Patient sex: M
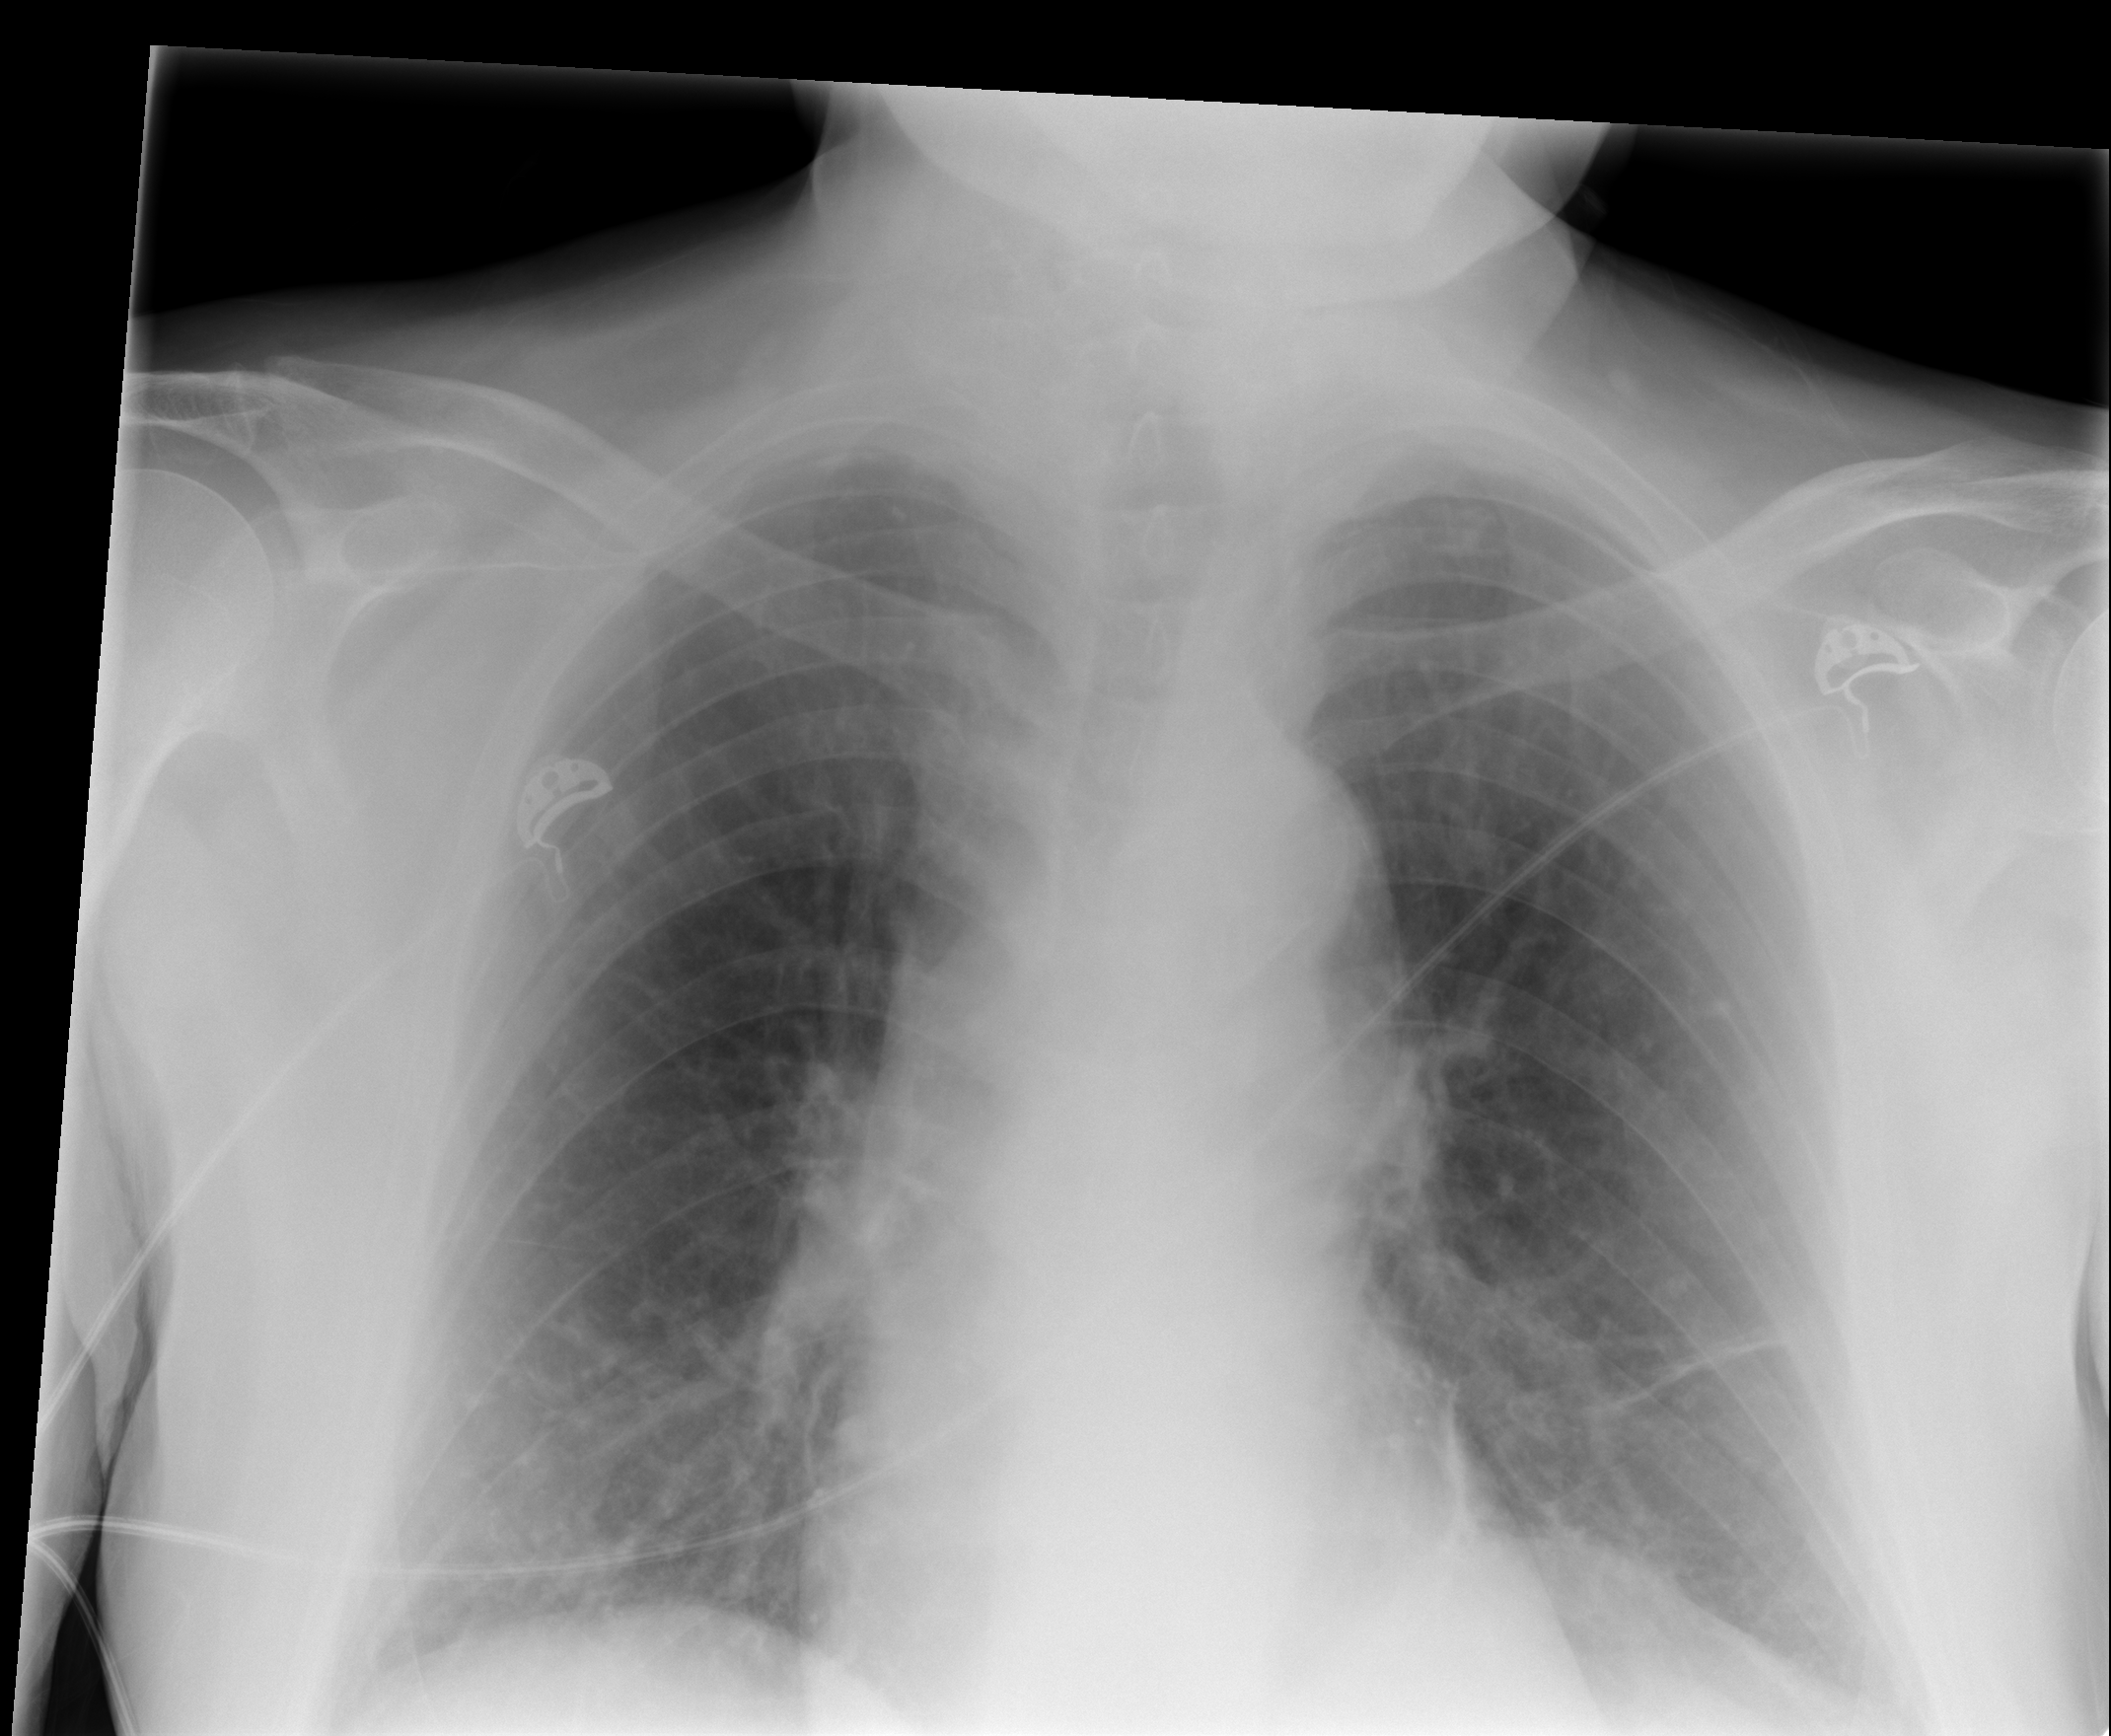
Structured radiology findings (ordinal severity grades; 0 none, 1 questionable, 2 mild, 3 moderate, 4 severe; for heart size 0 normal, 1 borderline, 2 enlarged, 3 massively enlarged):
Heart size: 0
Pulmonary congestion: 2
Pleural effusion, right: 0
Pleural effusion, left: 0
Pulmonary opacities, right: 1
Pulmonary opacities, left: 0
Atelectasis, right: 0
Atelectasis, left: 2